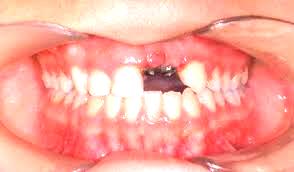
Condition: hypodontia